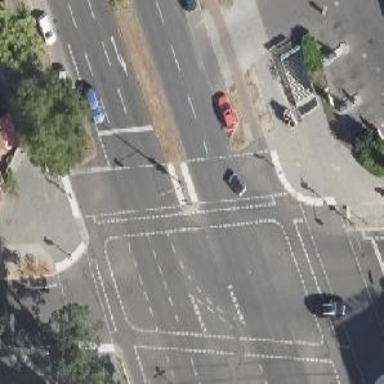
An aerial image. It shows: Secondary road with asphalt surface. There is cycle track on the right side.